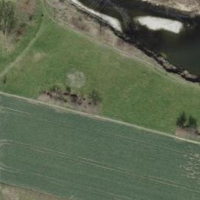
EUNIS habitat code: 25
Species observed at this site:
Pseudochorthippus parallelus
Tettigonia viridissima